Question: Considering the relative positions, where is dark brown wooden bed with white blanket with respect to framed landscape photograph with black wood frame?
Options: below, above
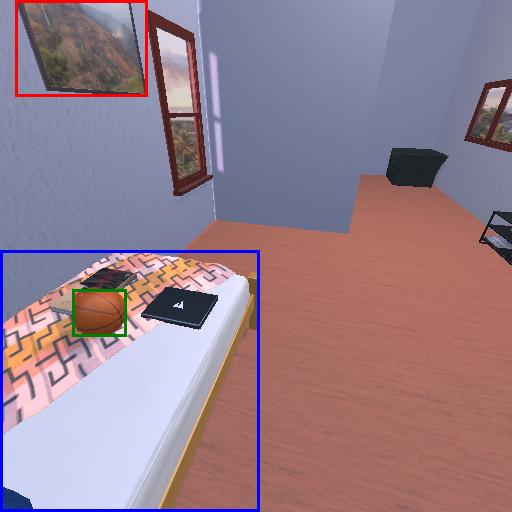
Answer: below